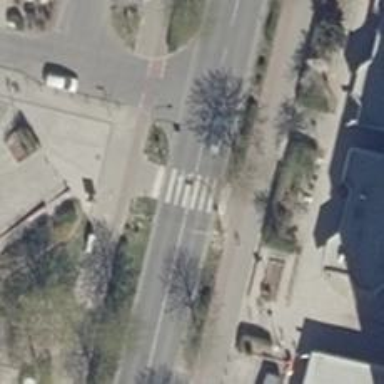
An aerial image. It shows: Marked crossing with zebra stripes on the road.